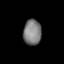
Tissue: lung
Cell type: Myeloid cells
Senescence score: 0.5592
Nuclear area (px): 448
Mean DAPI intensity: 125.52